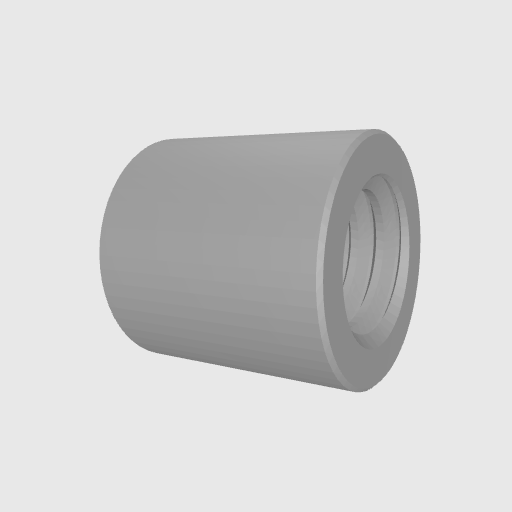
Part: Standoff6OD6